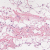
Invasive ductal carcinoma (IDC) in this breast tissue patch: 0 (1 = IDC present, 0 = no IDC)